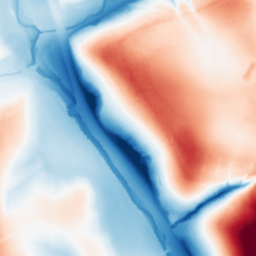
Category: classical
Decomposition family: gaussian_anisotropic
Decomposition parameters: sigma_x: 50
sigma_y: 20
Upsampling method: quadratic
Upsampling parameters: scale: 4
Upsampling scale: 4